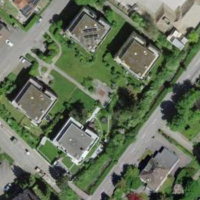
EUNIS habitat code: 55
Species observed at this site:
Linum alpinum